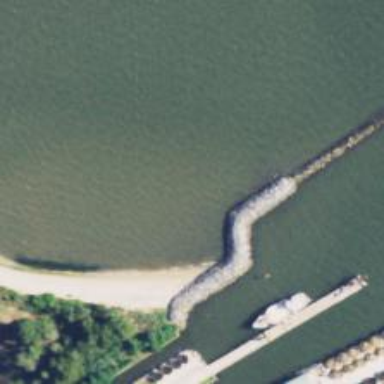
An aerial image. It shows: Breakwater structure.